Field crop: maize
Growth stage: 2
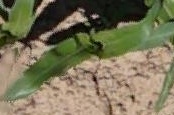
Species: maize